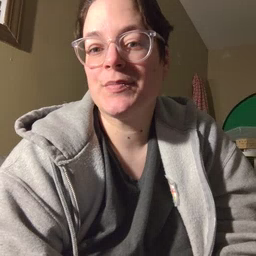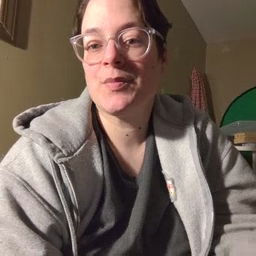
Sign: tooth